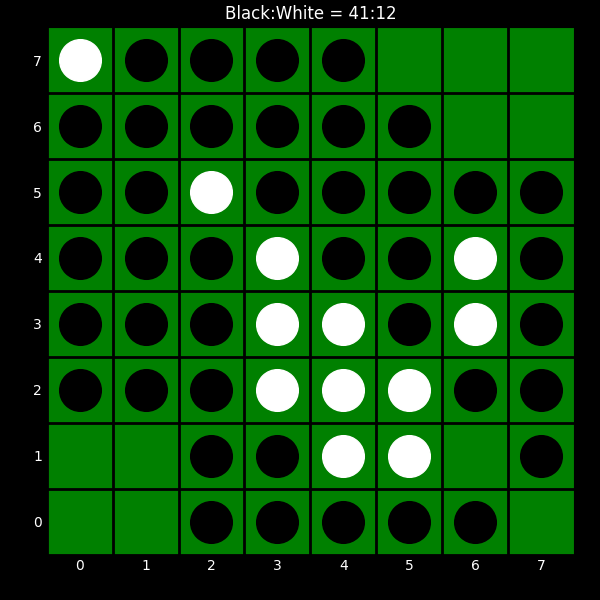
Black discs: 41
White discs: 12